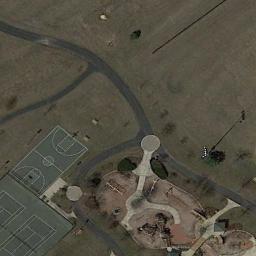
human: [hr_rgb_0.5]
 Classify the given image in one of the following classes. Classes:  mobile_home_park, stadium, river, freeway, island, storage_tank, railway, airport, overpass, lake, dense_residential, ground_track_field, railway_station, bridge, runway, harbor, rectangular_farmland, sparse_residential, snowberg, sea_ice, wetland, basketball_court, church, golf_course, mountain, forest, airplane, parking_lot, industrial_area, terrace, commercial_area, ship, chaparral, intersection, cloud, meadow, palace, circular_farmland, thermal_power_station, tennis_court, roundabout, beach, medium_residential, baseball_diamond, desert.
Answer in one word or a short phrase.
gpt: basketball_court